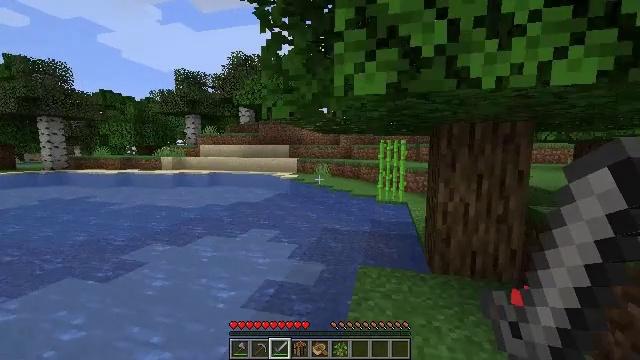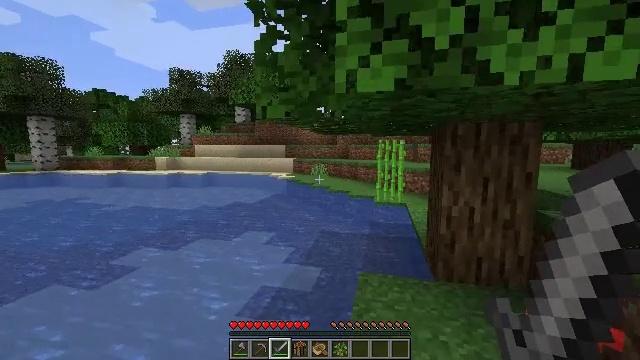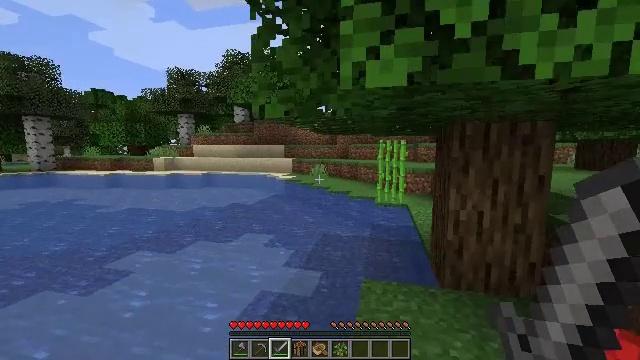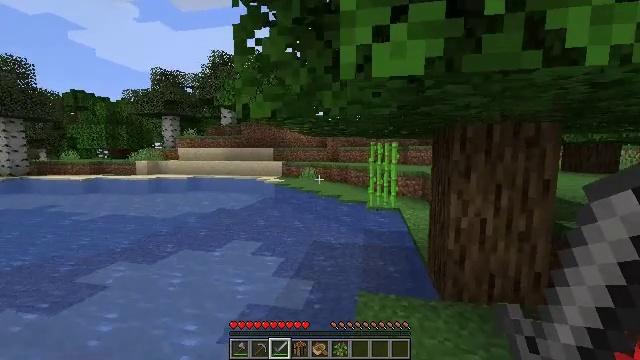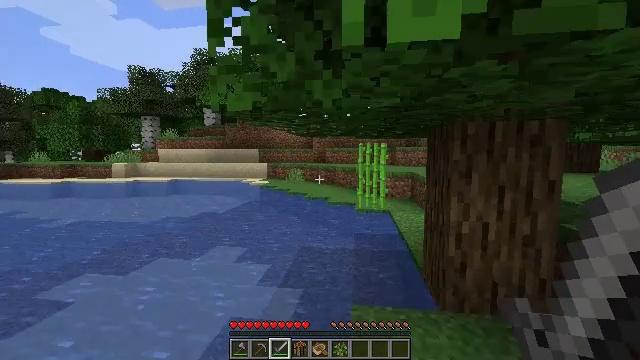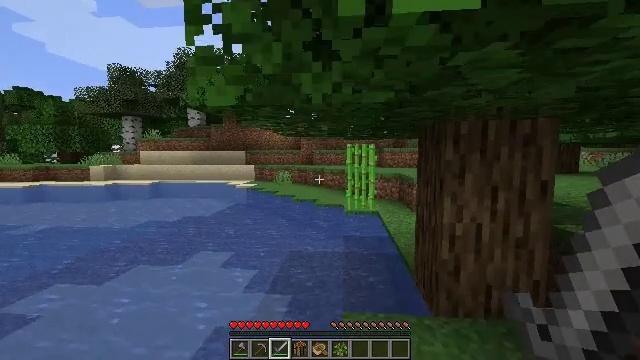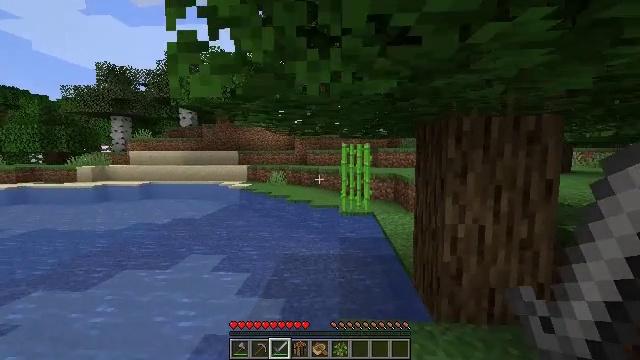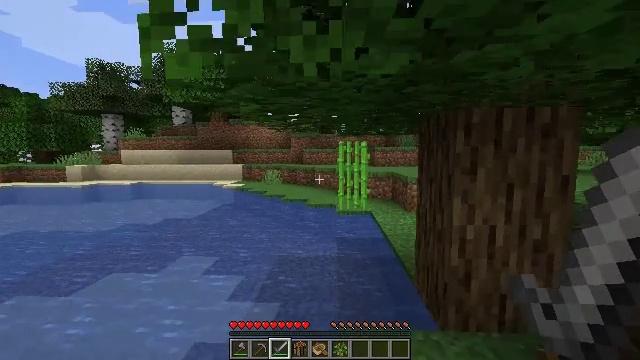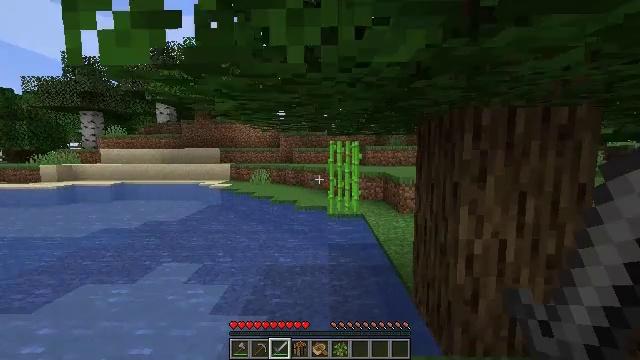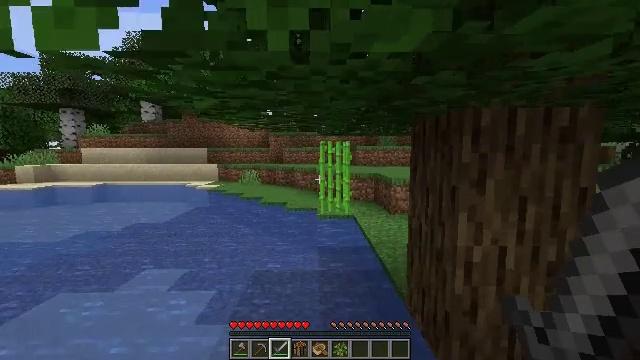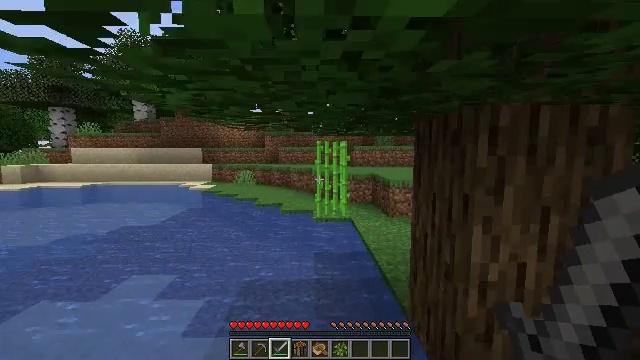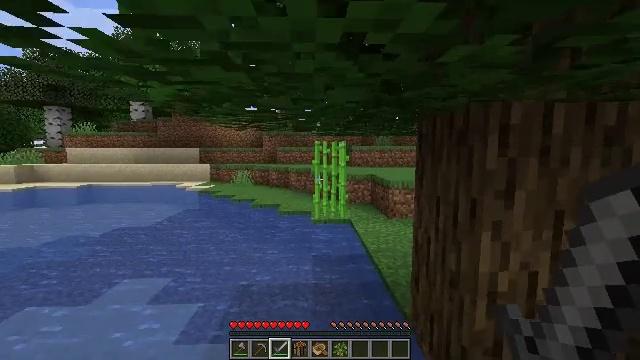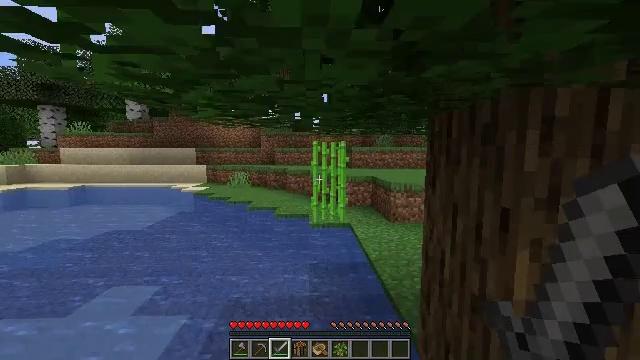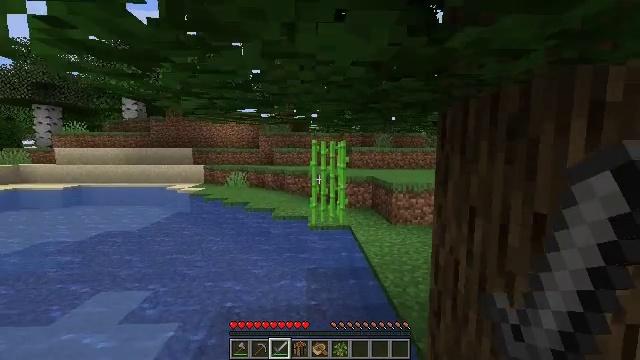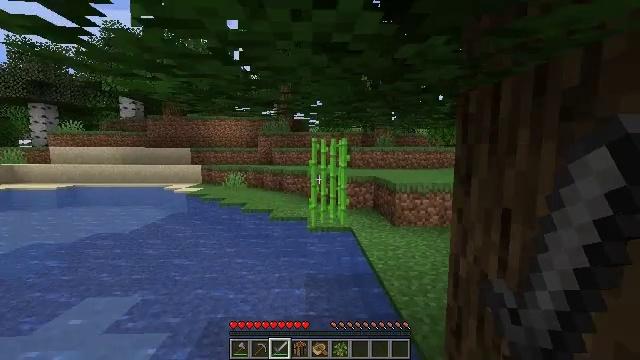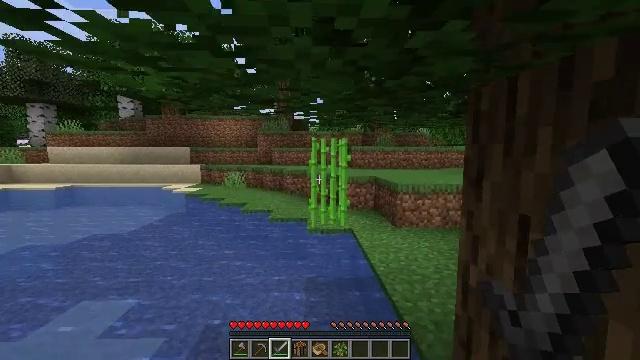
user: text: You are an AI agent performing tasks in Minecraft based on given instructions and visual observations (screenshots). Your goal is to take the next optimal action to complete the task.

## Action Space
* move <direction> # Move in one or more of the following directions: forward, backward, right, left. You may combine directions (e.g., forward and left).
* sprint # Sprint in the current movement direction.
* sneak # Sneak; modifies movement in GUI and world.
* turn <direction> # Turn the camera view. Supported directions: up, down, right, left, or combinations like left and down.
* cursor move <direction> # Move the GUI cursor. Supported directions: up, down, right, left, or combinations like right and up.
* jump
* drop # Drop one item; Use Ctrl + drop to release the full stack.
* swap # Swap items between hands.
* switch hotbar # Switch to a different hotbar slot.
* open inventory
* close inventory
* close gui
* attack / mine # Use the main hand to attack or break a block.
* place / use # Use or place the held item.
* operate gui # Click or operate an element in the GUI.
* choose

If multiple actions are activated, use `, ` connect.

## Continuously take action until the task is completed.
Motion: motion action
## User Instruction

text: Gather sugar cane for crafting.
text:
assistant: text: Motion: move forward
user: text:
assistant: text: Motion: move forward
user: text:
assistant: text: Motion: move forward, turn right
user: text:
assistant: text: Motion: move forward, turn right
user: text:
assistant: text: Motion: move forward, turn right
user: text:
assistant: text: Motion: move forward, turn right
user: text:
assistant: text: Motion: move forward
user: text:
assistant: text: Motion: move forward, turn right
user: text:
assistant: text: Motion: move forward, turn right
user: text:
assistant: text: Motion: move forward
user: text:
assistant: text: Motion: move forward
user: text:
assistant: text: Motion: move forward
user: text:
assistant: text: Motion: move forward
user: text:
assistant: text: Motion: move forward
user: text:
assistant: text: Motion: move forward
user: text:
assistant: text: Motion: move forward
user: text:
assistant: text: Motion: move forward
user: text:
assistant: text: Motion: move forward
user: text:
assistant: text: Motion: move forward
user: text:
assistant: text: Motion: move forward
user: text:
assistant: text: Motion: move forward, attack / mine
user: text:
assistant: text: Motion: move forward, attack / mine
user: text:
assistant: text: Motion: move forward, turn right and up
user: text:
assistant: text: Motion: move forward, turn right and up
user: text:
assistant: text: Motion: move forward, attack / mine
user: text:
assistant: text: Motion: move forward, attack / mine
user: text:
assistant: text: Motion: move forward, attack / mine
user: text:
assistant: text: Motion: move forward
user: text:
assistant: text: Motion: move forward, turn right and down, attack / mine
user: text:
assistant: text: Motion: move forward, turn down, attack / mine